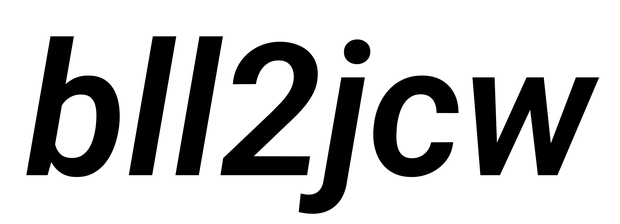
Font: Roboto-Italic_SemiBold_Italic